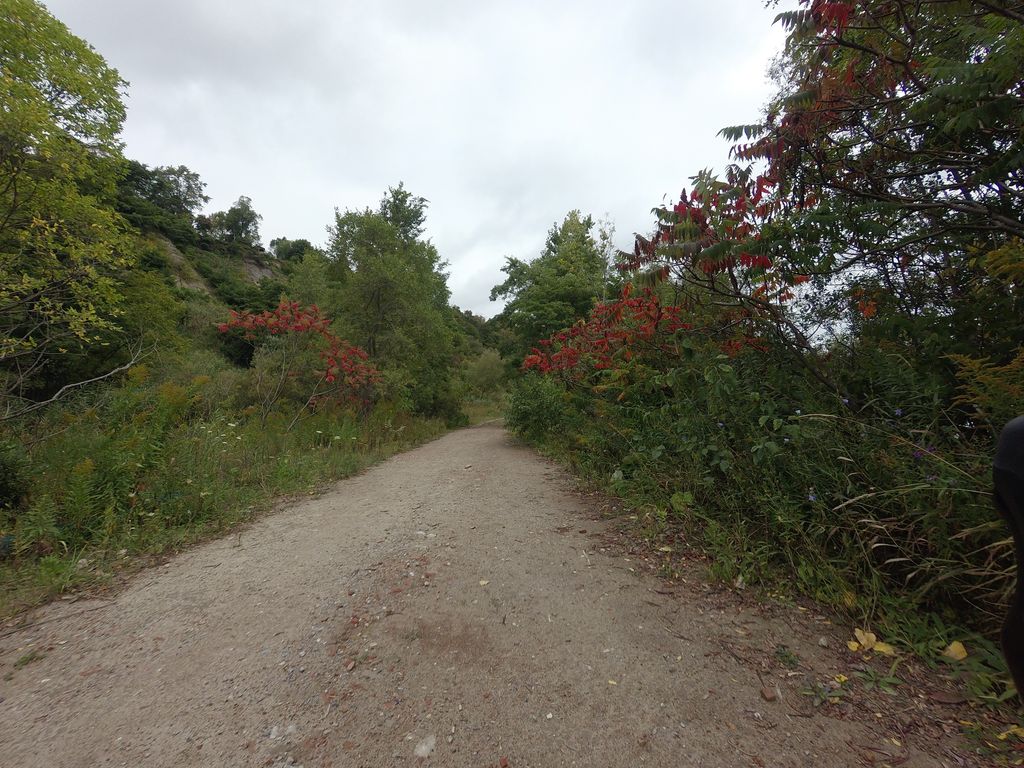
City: toronto